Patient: sex M, age 53
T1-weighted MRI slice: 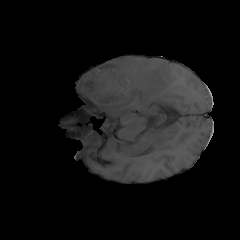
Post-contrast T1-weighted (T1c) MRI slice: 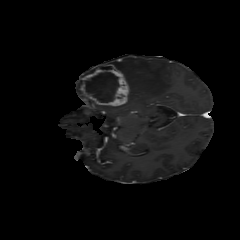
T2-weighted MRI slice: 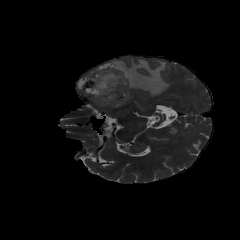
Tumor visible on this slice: yes
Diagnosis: Glioblastoma, IDH-wildtype
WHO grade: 4